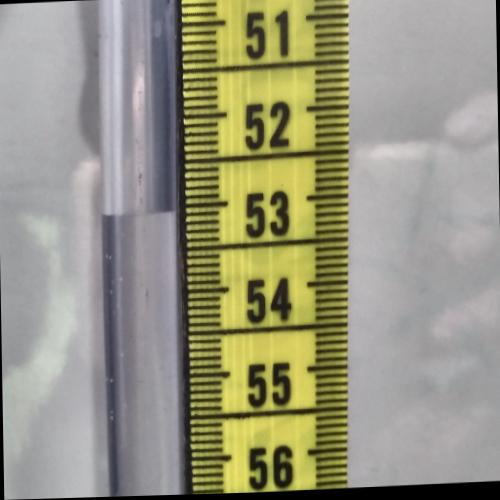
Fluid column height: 53.1 cm